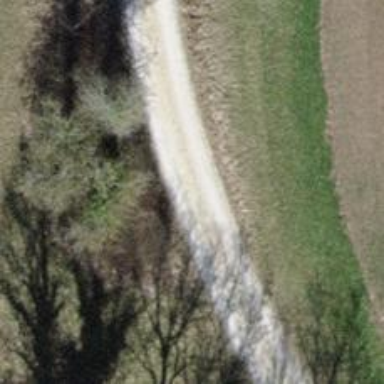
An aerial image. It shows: Gravel track with grade2 tracktype.